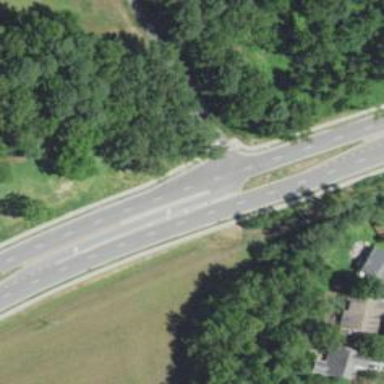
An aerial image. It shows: Primary_link highway with separate sidewalks and asphalt surface.